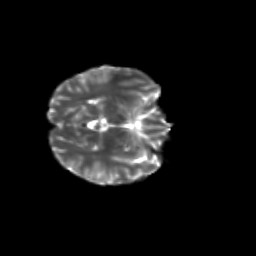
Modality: T2w
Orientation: axial
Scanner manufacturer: siemens
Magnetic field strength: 3 T
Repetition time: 9.2 s
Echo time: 0.084 s